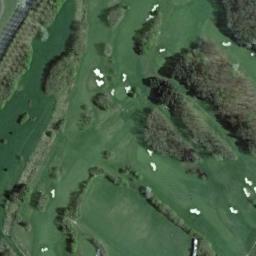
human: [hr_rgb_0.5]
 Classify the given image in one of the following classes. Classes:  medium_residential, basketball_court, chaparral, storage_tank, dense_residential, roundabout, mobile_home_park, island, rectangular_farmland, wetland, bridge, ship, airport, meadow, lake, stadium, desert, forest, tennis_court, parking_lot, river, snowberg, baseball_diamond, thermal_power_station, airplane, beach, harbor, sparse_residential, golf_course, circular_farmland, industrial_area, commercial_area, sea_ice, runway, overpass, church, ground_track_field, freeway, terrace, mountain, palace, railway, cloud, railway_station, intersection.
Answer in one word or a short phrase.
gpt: golf_course